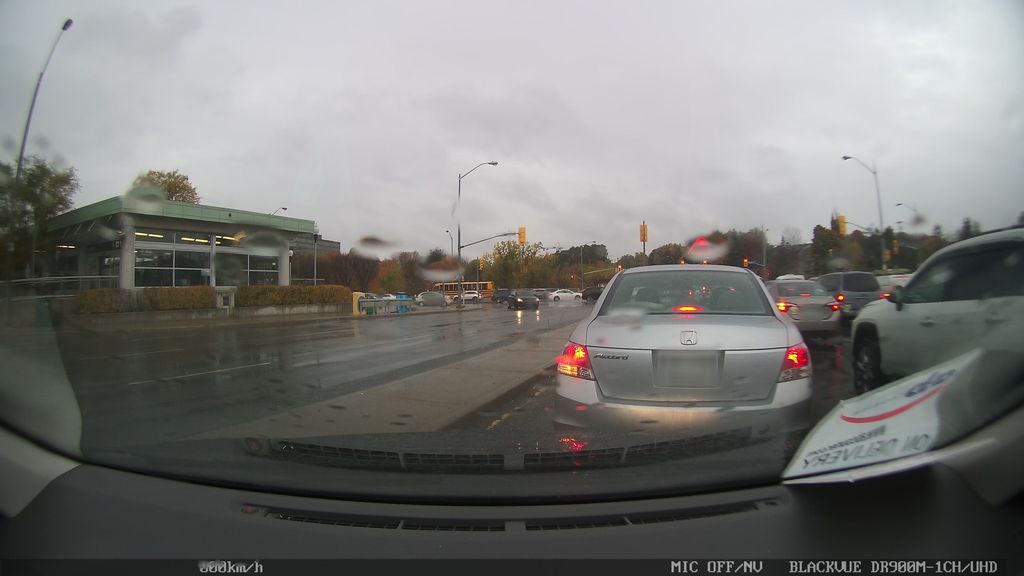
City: toronto